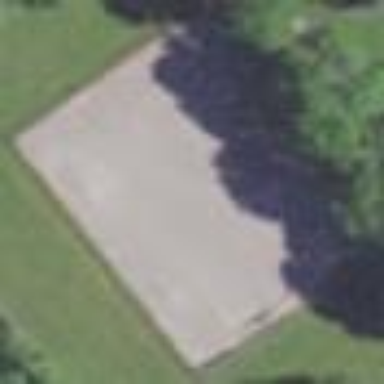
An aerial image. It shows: Basketball court located in leisure land pitch.